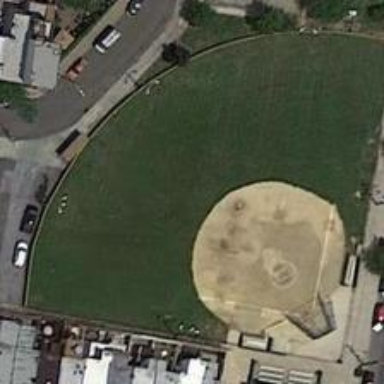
The baseball field is near the residential area, surrounded by curved roads .